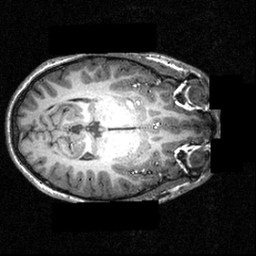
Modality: T1w
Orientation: axial
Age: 16
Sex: male
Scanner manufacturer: siemens
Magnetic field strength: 3.951 T
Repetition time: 1.5 s
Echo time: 0.00335 s